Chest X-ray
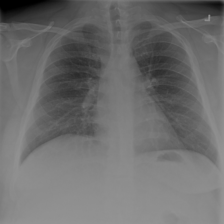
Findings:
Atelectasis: negative
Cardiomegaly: negative
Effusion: negative
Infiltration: negative
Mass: negative
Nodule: negative
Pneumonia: negative
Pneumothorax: negative
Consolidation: negative
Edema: negative
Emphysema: negative
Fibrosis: negative
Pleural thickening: negative
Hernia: negative